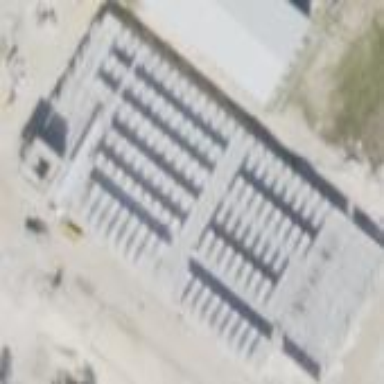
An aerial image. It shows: Building housing storage rental shop.